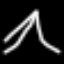
Label: The Eiffel Tower